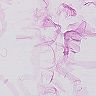
Metastatic tissue present: no